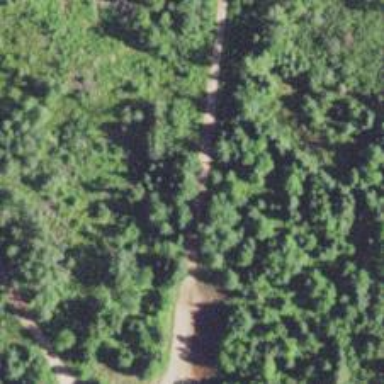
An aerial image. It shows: Abandoned railway running parallel to unclassified road. The railway has historical significance.